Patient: sex M, age 78
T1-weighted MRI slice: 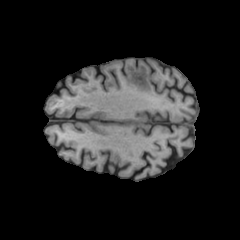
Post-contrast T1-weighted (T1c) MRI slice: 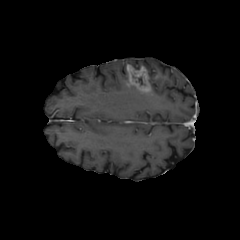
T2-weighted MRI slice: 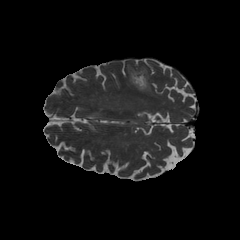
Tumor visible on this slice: yes
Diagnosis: Glioblastoma, IDH-wildtype
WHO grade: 4